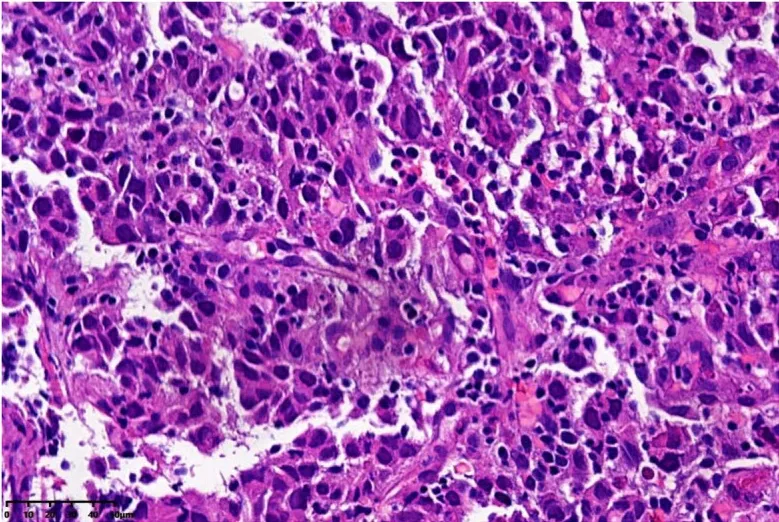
Gastroscopy pathology.
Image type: pathology (h&e)